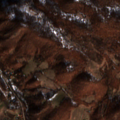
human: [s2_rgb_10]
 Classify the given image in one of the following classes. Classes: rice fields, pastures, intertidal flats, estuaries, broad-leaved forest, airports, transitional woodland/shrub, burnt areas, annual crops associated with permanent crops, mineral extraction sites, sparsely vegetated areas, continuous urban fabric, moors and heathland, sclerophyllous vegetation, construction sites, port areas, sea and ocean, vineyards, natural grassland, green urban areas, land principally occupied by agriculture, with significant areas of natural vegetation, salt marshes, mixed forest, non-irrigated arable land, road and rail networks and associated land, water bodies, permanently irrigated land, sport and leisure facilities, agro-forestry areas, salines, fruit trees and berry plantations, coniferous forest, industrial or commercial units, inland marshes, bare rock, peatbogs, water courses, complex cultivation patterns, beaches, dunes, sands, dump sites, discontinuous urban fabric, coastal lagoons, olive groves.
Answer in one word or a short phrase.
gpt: complex cultivation patterns, land principally occupied by agriculture, with significant areas of natural vegetation, transitional woodland/shrub